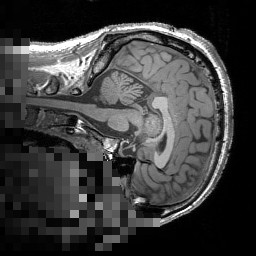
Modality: T1w
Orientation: sagittal
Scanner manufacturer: siemens
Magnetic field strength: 3 T
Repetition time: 1.5 s
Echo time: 0.00291 s